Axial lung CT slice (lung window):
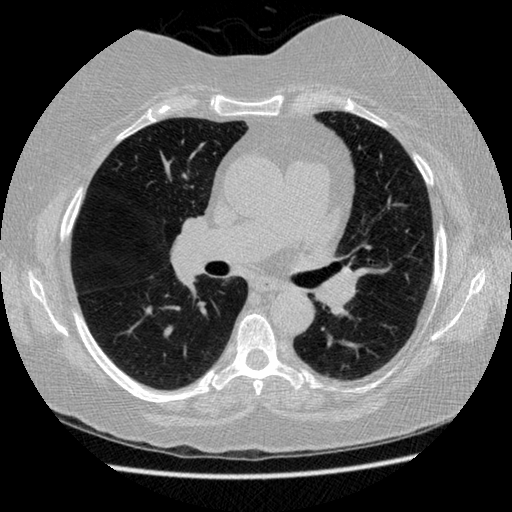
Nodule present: no